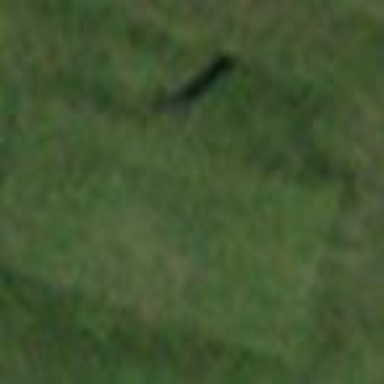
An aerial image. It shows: Grassy area designated as golf tee.